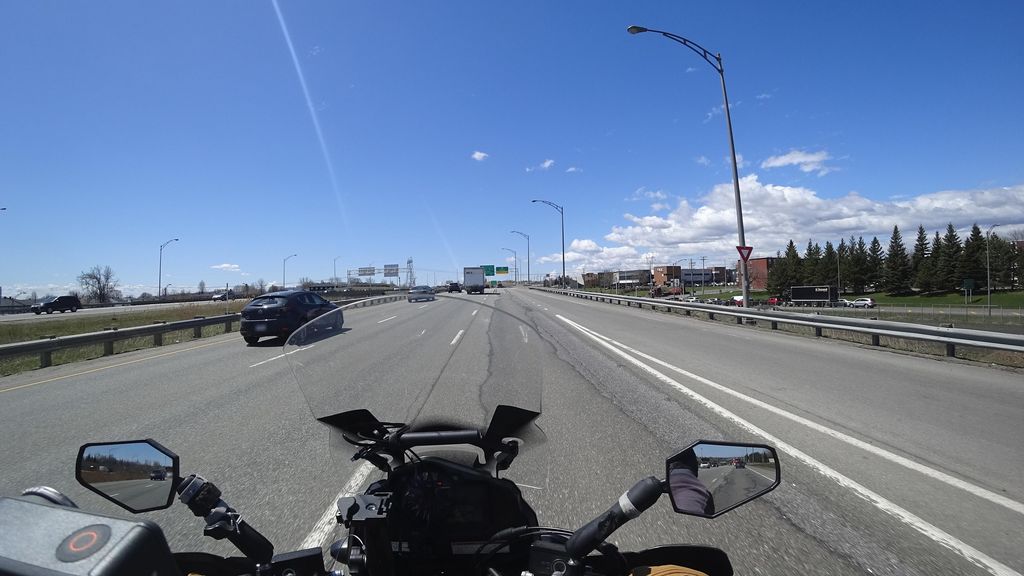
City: quebec_city